Field crop: tomato
Growth stage: 1
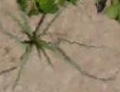
Species: cyperus